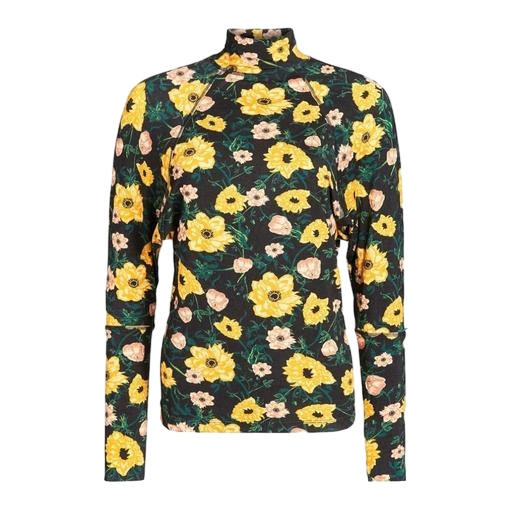
black petite printed mock-neck top only macy, yellow floral-print top, multicolor floral-print t-shirt only macy, white background